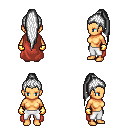
a pixel art fantasy rpg character, female body template, human, tanned skin, maroon cape, white pants, white extra-long topknot hairstyle, gold gloves, four views (front, back, left, right), 2x2 character sprite sheet, small pixel art, hard edges, no anti-aliasing